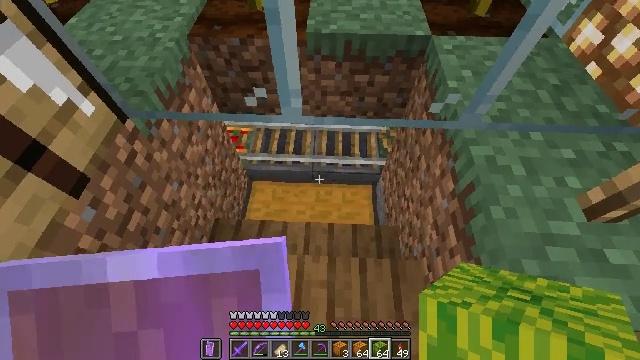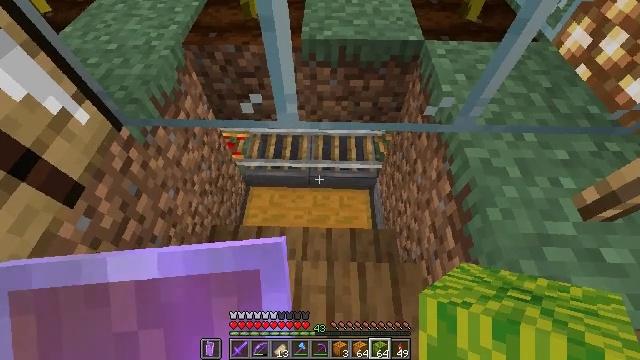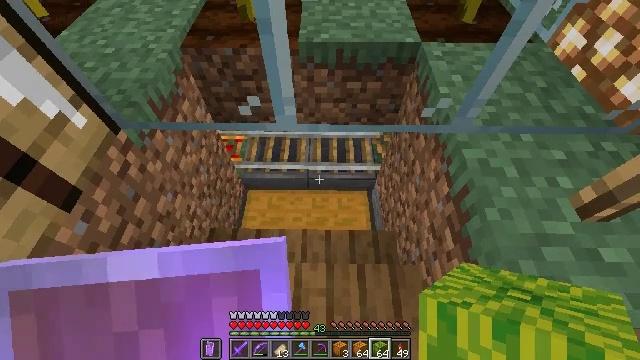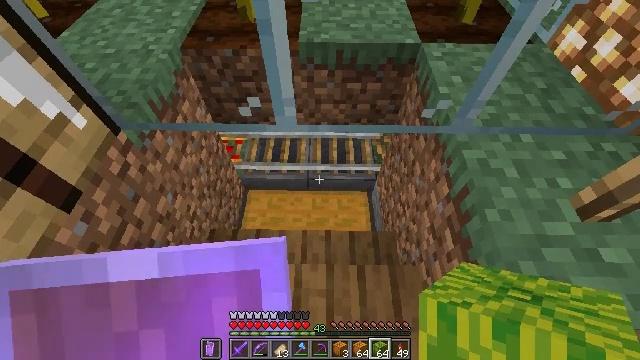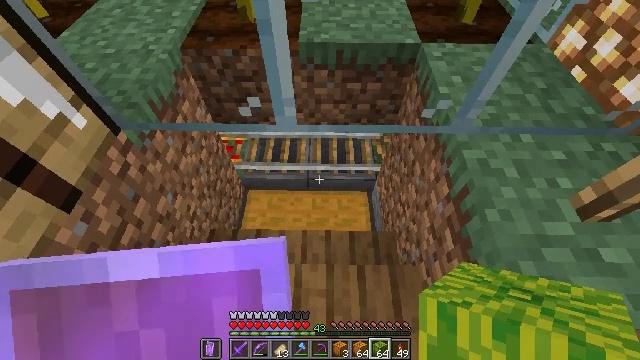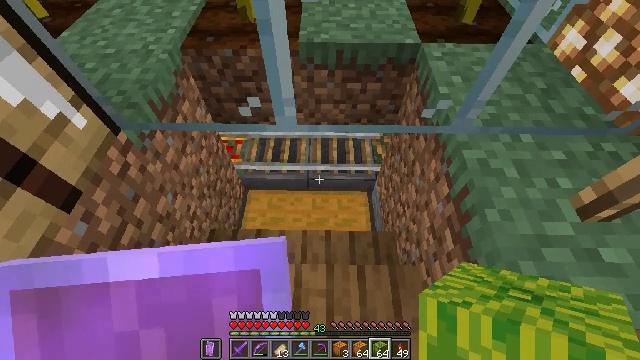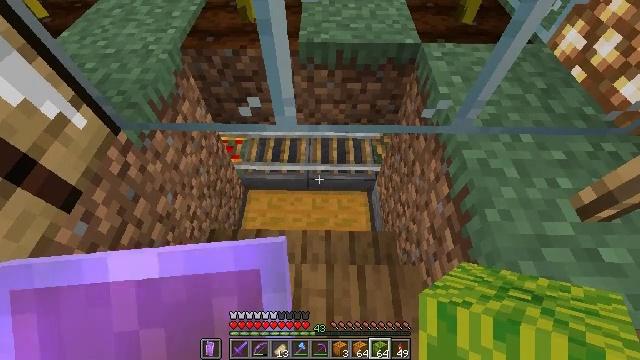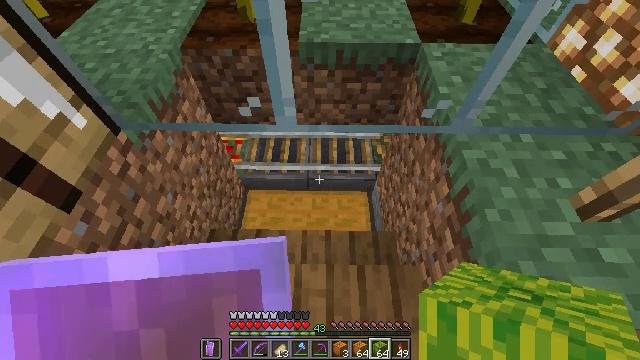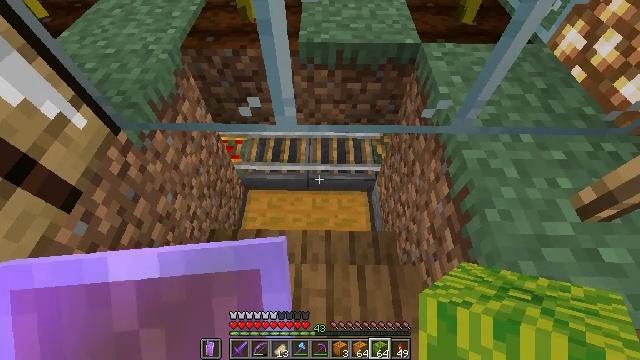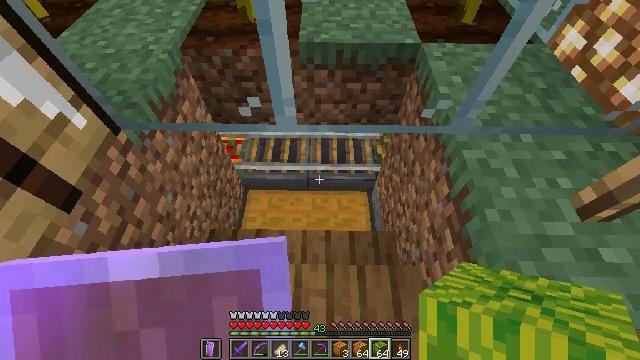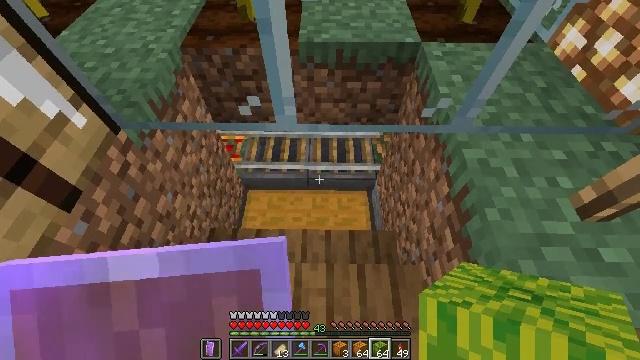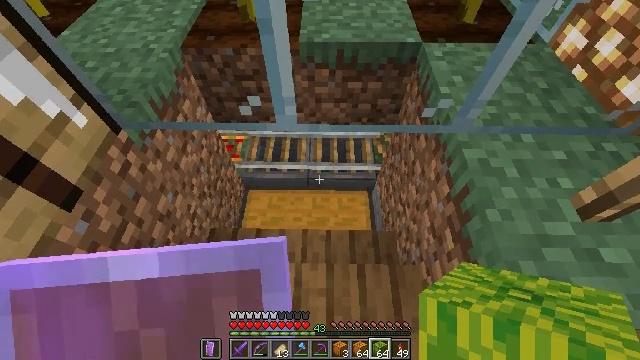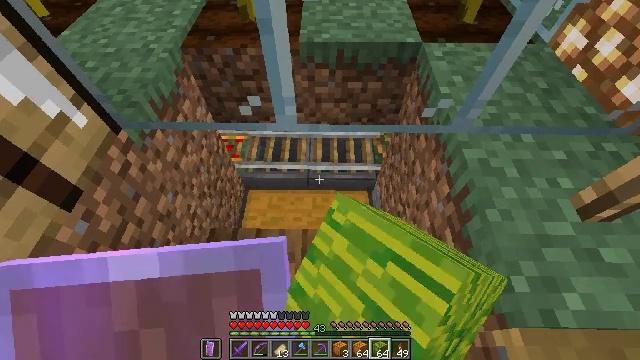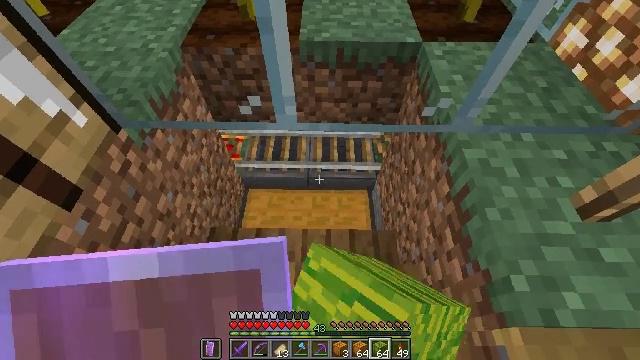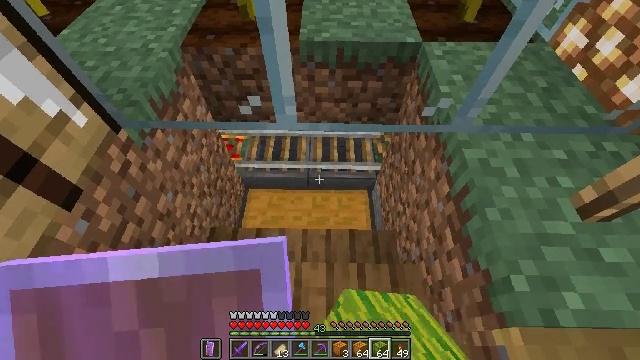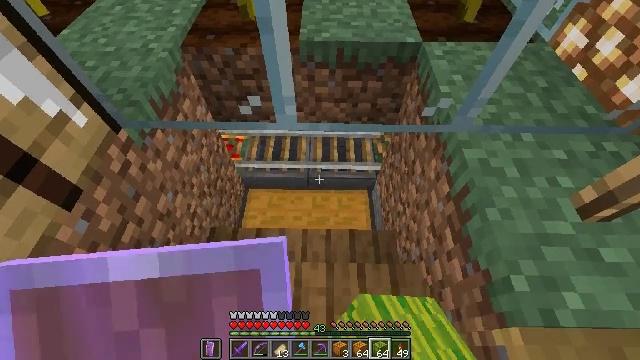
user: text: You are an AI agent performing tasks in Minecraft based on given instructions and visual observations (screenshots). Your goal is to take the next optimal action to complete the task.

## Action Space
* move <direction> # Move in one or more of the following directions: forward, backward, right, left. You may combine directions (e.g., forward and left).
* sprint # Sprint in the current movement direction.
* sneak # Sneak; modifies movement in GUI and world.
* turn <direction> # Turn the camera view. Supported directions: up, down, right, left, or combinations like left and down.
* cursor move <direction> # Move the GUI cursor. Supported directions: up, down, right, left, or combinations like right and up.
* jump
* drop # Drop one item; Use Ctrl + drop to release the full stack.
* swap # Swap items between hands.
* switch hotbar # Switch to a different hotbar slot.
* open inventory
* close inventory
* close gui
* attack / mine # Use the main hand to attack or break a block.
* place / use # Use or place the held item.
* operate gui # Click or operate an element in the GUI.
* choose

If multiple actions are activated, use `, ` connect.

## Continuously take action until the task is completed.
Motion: motion action
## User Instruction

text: Craft a melon.
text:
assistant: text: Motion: turn right and up
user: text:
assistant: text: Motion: no_op
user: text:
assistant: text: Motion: no_op
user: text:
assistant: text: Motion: no_op
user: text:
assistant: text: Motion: no_op
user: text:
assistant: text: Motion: no_op
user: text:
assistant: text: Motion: no_op
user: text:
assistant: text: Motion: no_op
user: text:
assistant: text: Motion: no_op
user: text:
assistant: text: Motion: no_op
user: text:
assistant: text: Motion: use / place
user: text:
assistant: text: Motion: use / place
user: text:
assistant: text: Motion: use / place
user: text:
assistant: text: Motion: use / place
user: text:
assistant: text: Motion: no_op
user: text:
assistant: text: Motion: no_op
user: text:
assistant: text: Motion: no_op
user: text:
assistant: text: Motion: no_op
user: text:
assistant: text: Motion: no_op
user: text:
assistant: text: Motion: no_op
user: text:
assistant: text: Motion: no_op
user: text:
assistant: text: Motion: no_op
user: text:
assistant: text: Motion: no_op
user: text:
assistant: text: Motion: no_op
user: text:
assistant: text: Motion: no_op
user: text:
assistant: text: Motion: no_op
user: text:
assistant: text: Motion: no_op
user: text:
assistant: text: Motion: no_op
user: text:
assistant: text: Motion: turn left
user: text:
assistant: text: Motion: turn left and down